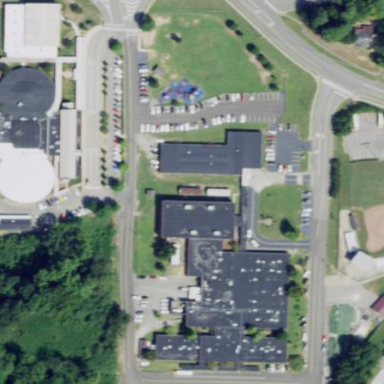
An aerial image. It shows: School building.